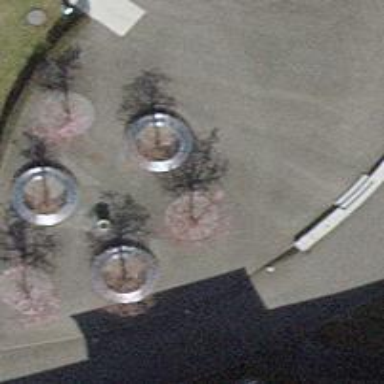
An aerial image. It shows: Bench for seating.